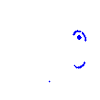
Particle: kaon